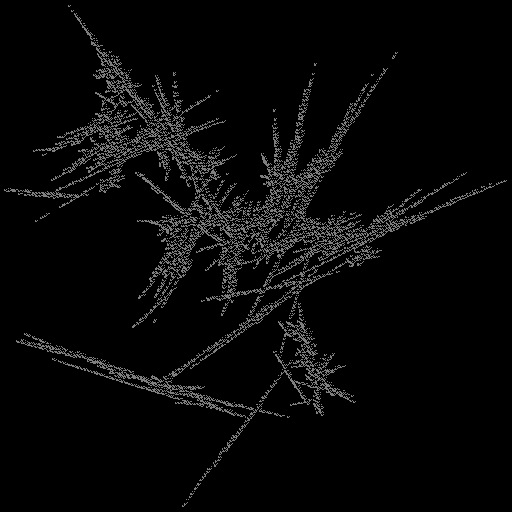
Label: groundpine